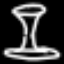
Label: hourglass